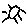
Label: sun